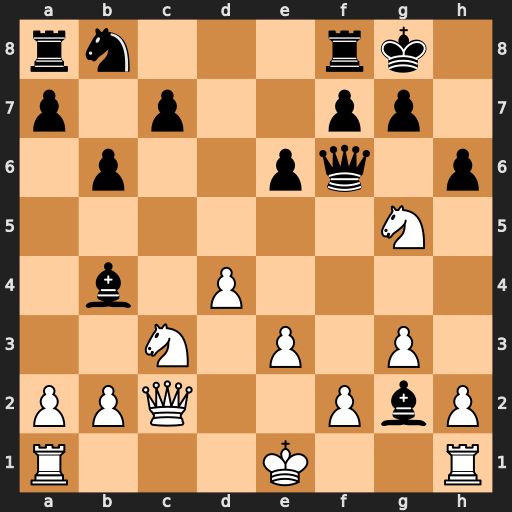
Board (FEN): rn3rk1/p1p2pp1/1p2pq1p/6N1/1b1P4/2N1P1P1/PPQ2PbP/R3K2R
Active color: w
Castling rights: KQ
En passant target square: -
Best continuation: Qh7#